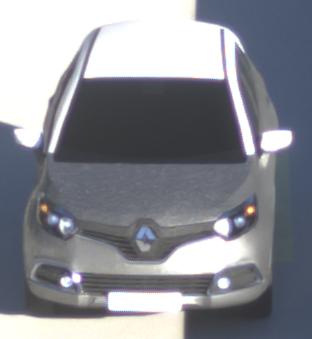
Make: Renault
Model: Captur ENERGY TCe 90
Detailed model: Captur (I)
Model produced from: 2013/06
Model produced until: 2015/05
Doors: 5
Color: gray
Road condition: dry road
Daytime: sunrise or sunset
Contrast: medium contrast